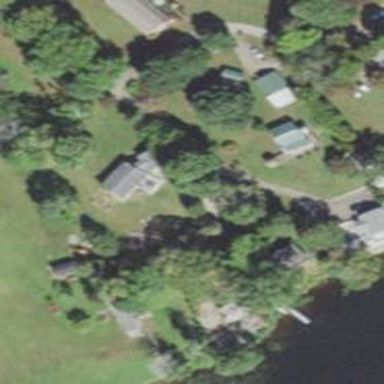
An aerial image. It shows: Residential driveway.